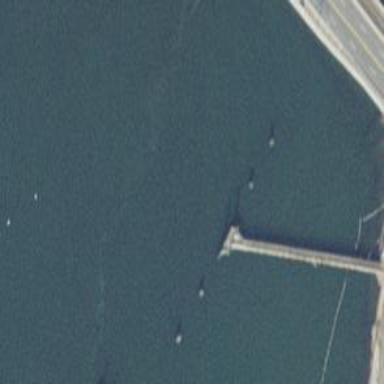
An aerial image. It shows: Man-made pier.